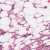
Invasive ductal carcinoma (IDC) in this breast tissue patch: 1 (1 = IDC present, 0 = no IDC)